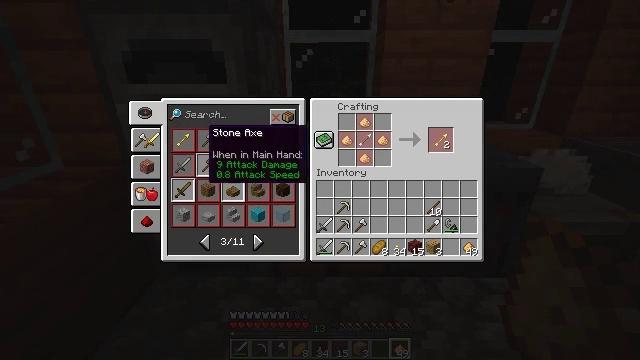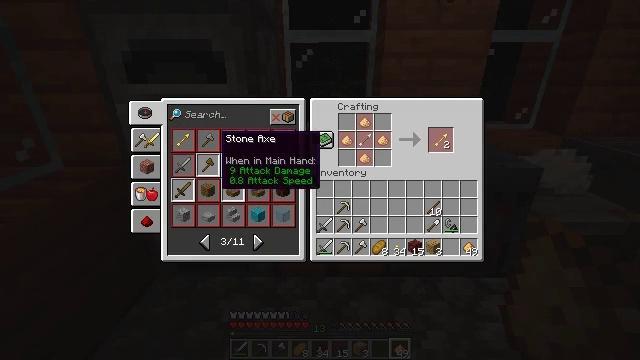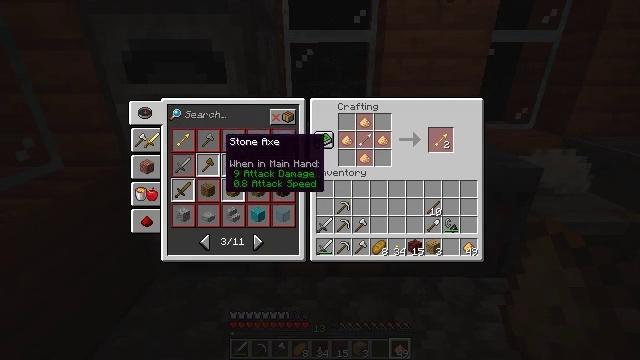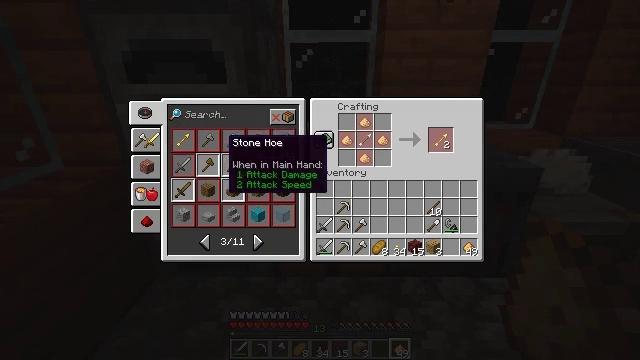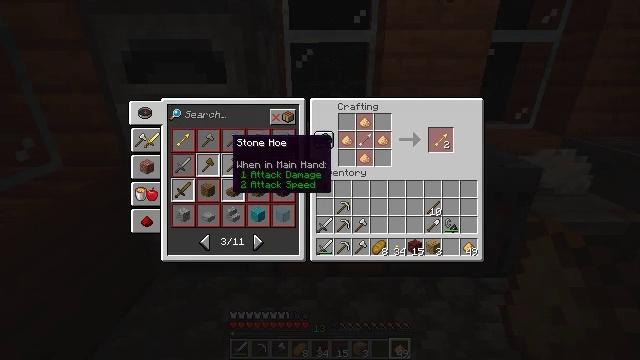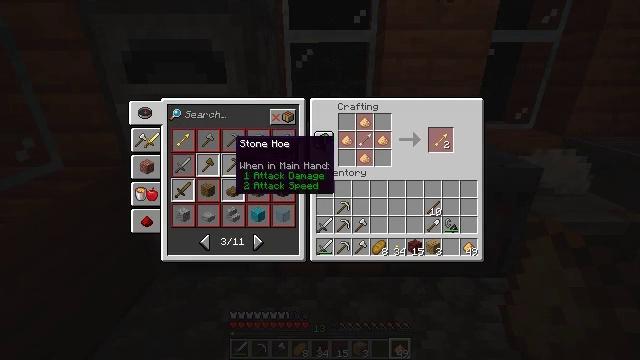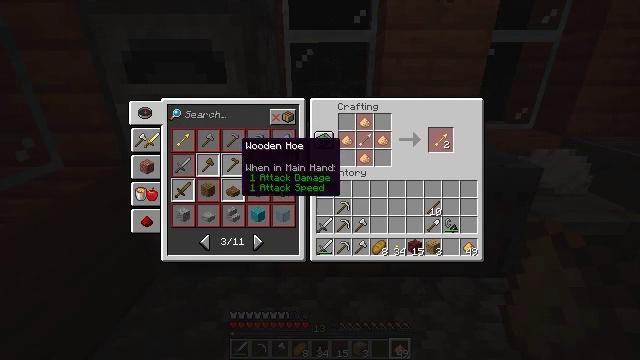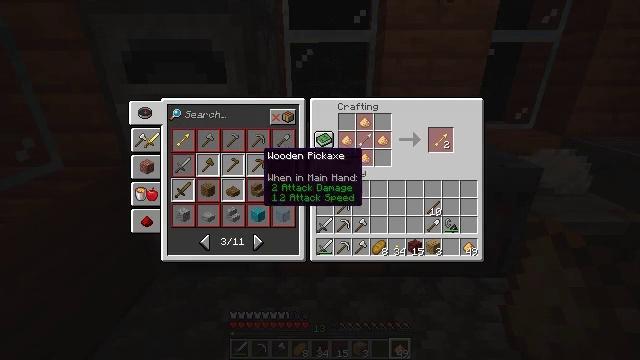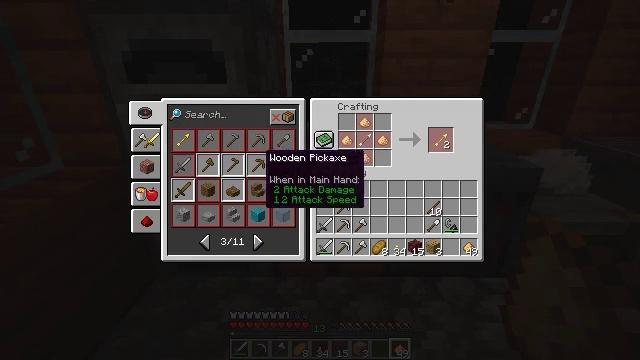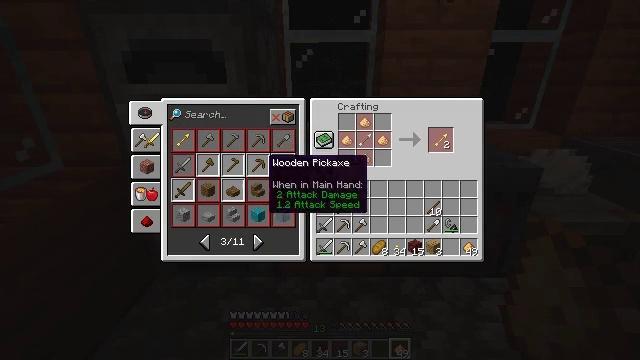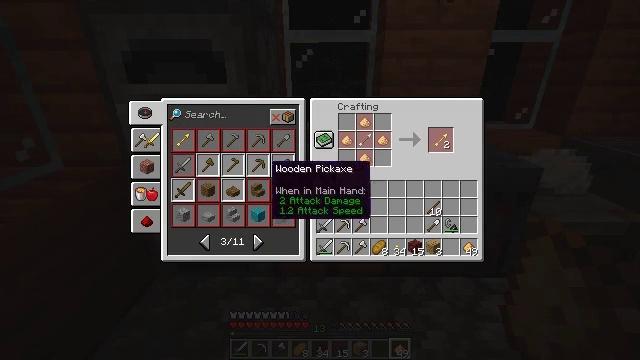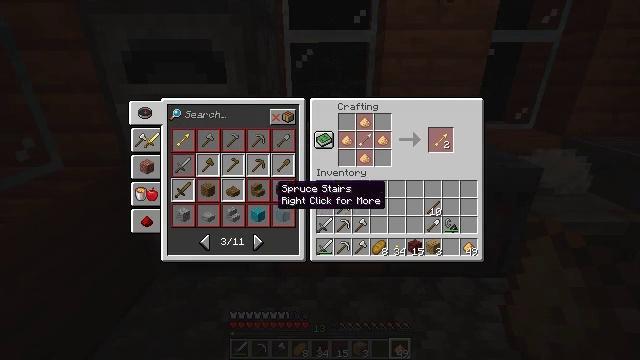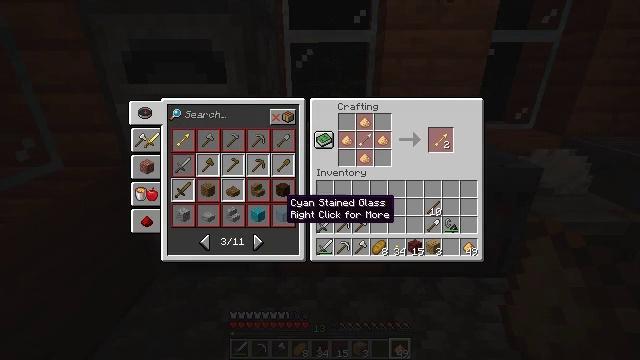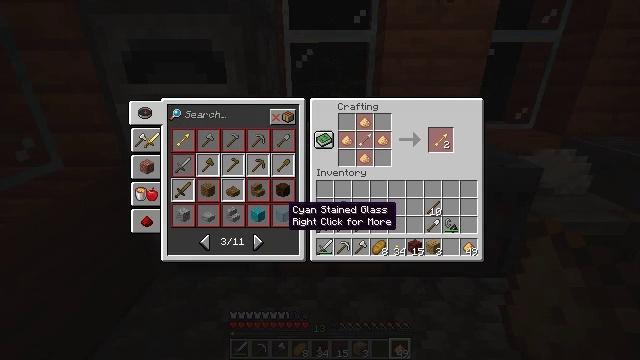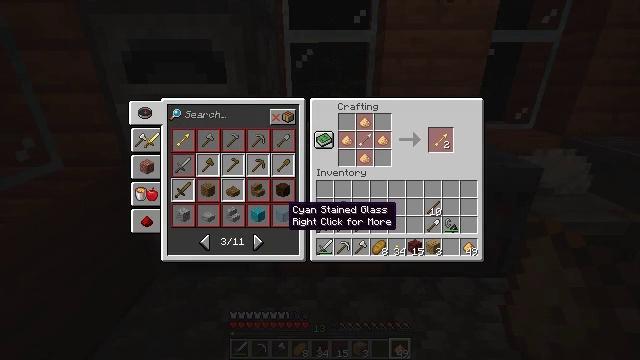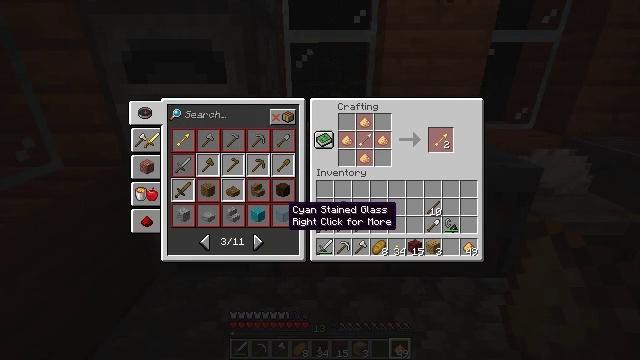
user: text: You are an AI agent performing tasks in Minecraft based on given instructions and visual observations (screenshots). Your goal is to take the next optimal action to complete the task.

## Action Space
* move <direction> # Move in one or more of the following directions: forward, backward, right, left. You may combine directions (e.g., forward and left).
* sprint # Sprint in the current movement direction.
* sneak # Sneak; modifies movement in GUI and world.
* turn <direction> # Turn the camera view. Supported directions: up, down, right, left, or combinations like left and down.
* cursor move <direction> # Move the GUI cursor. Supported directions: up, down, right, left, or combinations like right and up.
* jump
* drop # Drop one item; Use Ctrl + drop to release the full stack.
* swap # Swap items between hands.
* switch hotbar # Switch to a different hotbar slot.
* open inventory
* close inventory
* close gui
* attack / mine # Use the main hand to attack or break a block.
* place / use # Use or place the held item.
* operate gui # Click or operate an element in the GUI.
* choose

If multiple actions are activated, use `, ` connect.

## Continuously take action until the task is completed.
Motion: motion action
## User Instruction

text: Craft a spectral arrow by combining arrow and glowstone in the crafting grid.
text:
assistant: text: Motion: cursor move right
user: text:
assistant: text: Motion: no_op
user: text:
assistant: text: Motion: no_op
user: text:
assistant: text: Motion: no_op
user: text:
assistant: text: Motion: no_op
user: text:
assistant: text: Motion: no_op
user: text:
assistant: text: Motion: cursor move right and down
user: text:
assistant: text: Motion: no_op
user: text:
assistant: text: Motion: no_op
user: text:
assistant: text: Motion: no_op
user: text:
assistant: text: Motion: cursor move down
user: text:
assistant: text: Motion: cursor move right and down
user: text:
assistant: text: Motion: no_op
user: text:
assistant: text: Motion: no_op
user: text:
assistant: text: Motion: no_op
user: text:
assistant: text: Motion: no_op
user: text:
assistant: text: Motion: no_op
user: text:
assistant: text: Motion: no_op
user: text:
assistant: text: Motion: no_op
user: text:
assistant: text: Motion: no_op
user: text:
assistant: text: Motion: no_op
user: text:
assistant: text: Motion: no_op
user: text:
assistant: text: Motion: no_op
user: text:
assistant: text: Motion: no_op
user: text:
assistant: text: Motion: no_op
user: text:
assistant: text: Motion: no_op
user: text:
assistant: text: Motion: no_op
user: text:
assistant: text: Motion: no_op
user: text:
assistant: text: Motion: no_op
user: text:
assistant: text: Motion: no_op